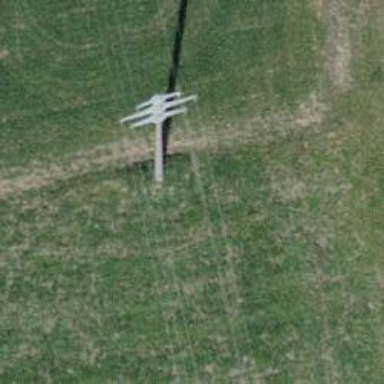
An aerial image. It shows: Minor power line.